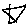
Label: star